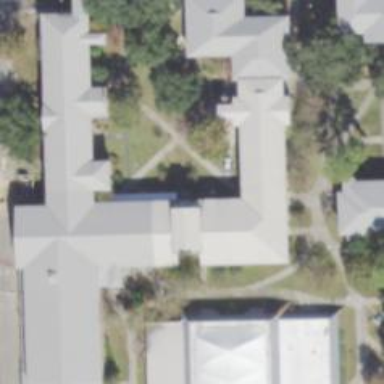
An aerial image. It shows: College building.